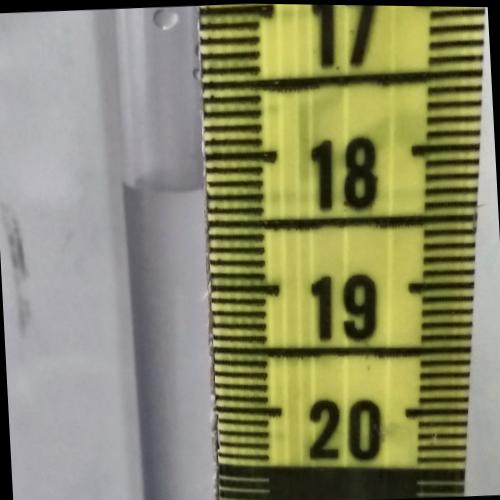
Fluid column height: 18.2 cm